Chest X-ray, PA view. Patient: 61 years old, sex F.
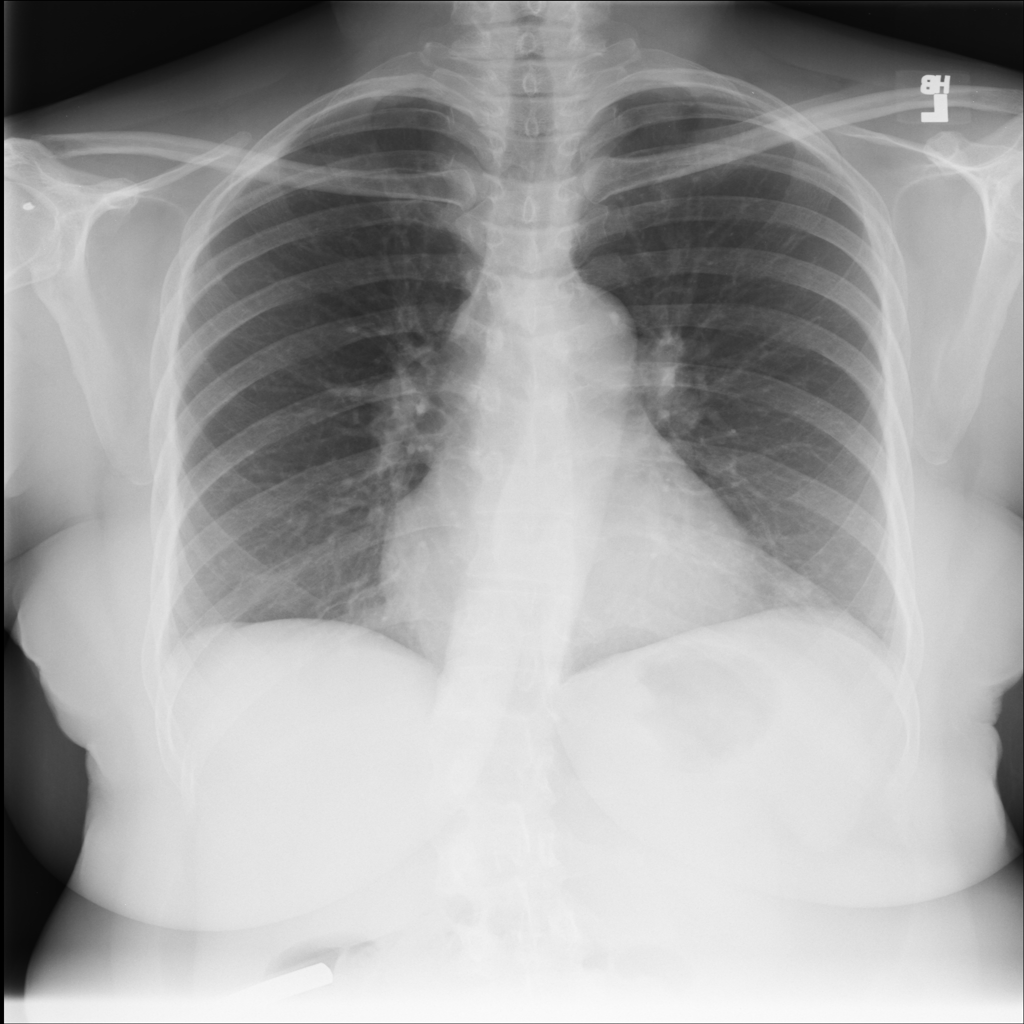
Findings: No Finding